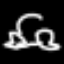
Label: frog